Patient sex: M
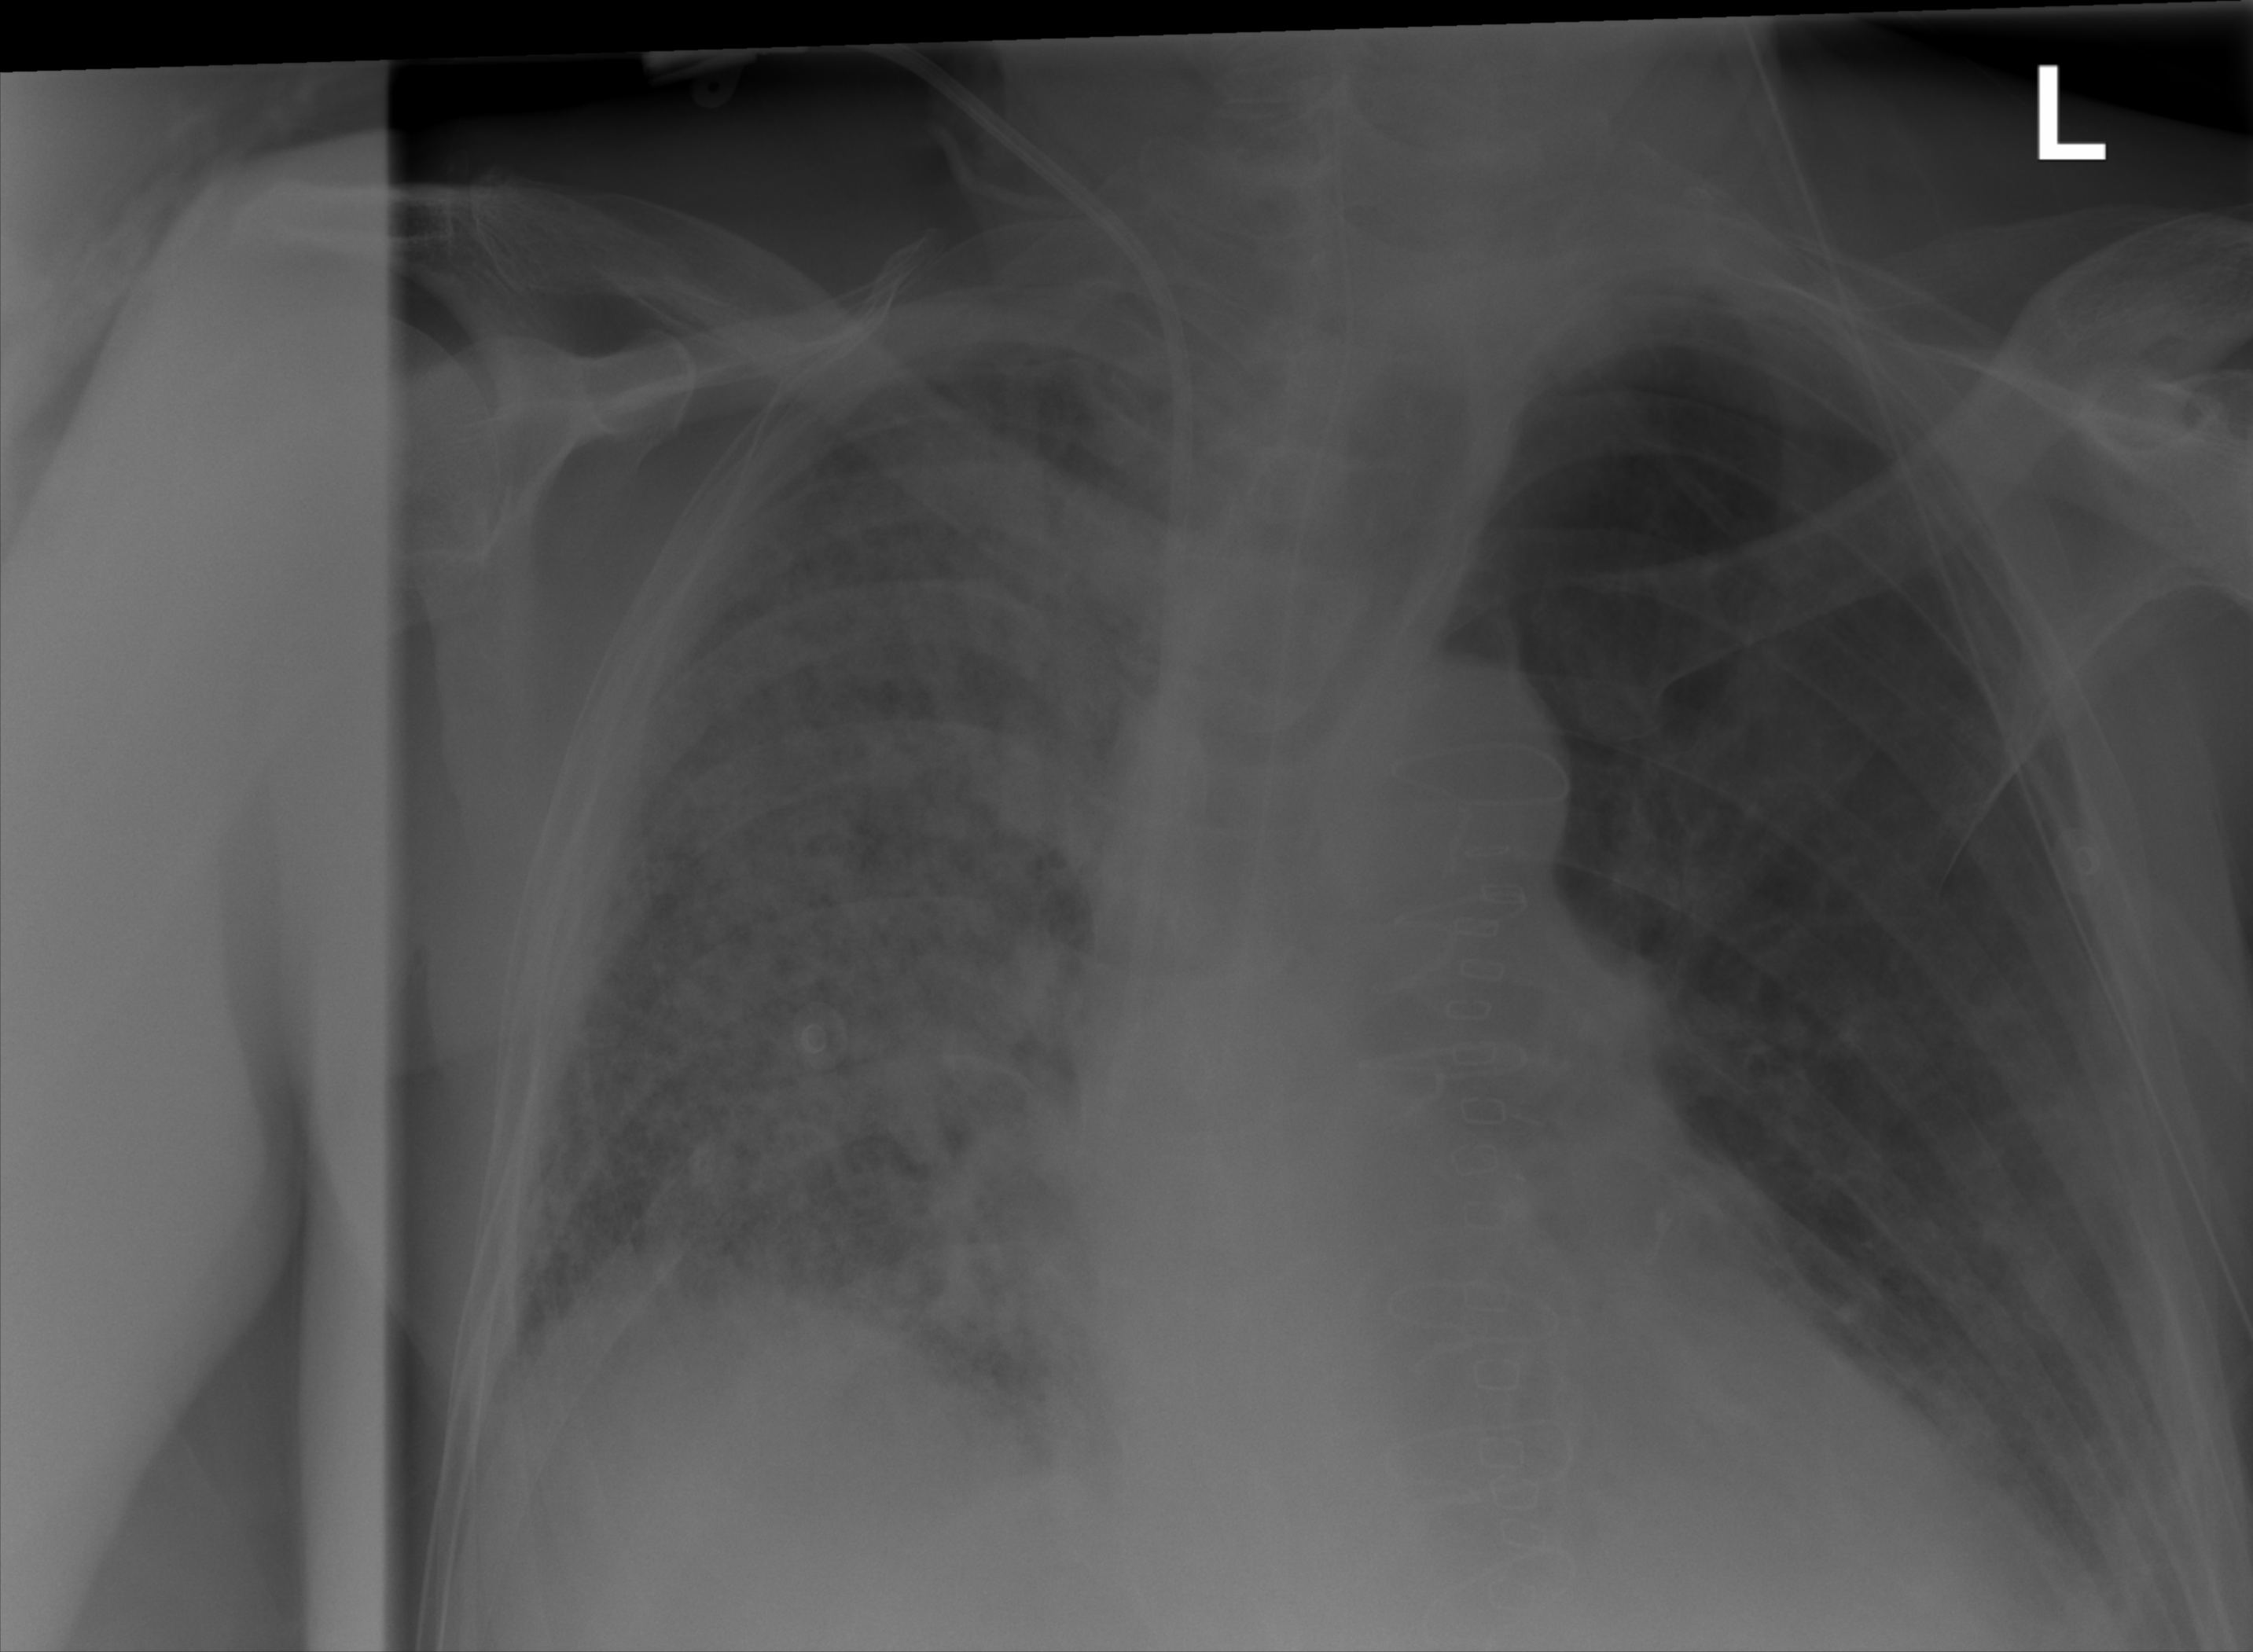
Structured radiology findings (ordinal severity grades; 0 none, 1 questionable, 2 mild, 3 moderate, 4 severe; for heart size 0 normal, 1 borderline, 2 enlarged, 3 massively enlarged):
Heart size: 2
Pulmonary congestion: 2
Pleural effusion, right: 3
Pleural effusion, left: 2
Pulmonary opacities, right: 4
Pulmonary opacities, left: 2
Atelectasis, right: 3
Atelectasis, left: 2